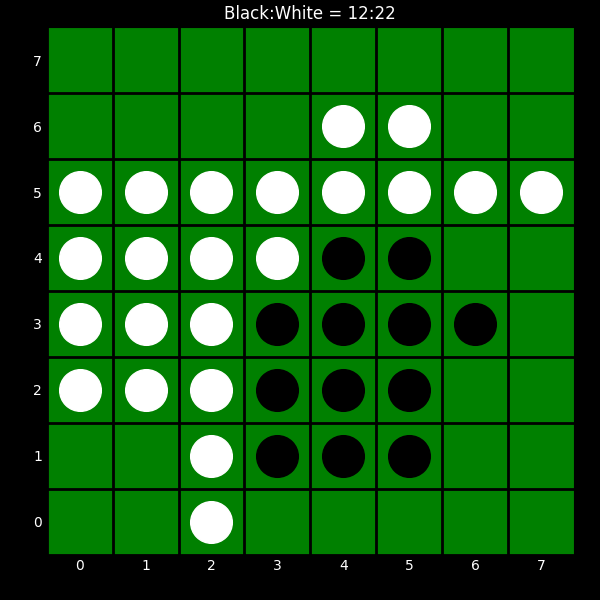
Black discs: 12
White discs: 22